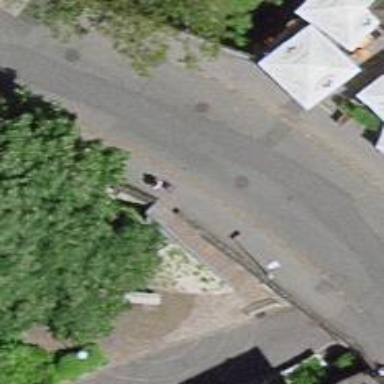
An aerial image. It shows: Bridge over asphalt living street.